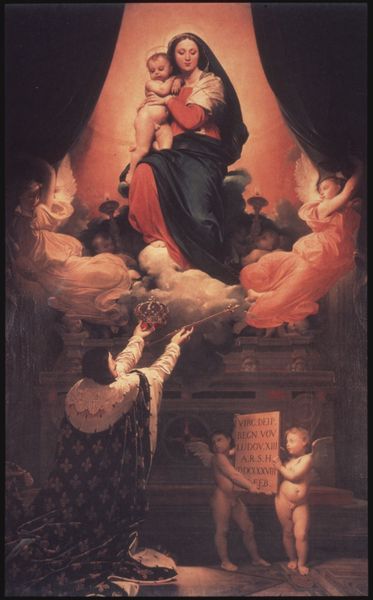
Titel: Gelübde Ludwigs XIII.
Künstler: Jean-Auguste-Dominque Ingres
Standort: Montauban, Notre-Dame (EU - F)
Schlagwörter: blau, dunkel, flügel, himmel, nackt, umhang, wolken, sitzen, frau, hut, hüte, kleid, kopfbedeckungen, licht, rot, schleier, wolke, mütze, mützen, angebot, barock, halten, hermelin, hände, vorhang, dämmerung, gewand, haare, mantel, kind, mutter, krone, rosa, fliegen, engel, putte, kopfbedeckung, schrift, baby, beleuchtung, könig, tafel, kopftuch, inschrift, babys, jungfrau, text, reichen, altar, heiligenschein, christus, jesus, jesus christus, erscheinung, heilige, putten, maria, madonna, anbetung, mutter gottes, fackel, schrein, zepter, szepter, erlöser, gottesmutter, latein, jesuskind, stifter, christuskind, messias, gottessohn, sohn gottes, unsere liebe frau, heilige maria, christkind, darreichen, madonna mit dem kind, christkönig, herabschauend, heilland, erretter, jesus von nazaret, gottesgebärerin, maria von nazaret